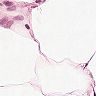
Metastatic tissue present: no